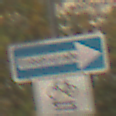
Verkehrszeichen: EinbahnstrasseRechtsweisend
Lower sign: RichtungsangabeDurchPfeile9
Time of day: SunriseSunset
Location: Outdoor (Nature)
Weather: PartlyCloudy
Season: NotSpecified
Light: Natural